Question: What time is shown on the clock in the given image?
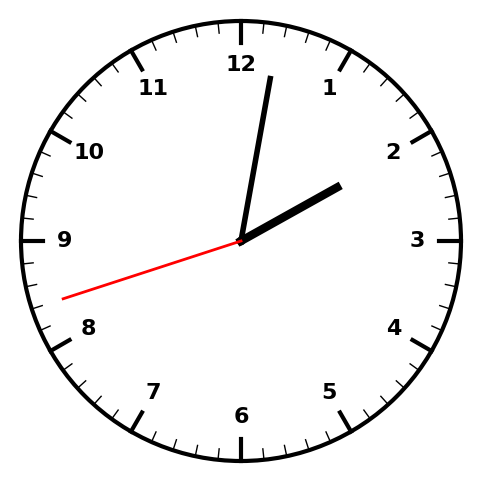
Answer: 02:01:42